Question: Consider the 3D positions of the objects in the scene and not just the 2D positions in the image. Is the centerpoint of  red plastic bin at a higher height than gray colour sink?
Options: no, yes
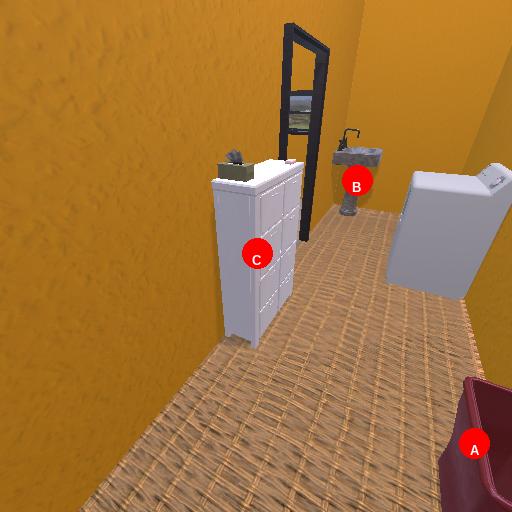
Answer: no